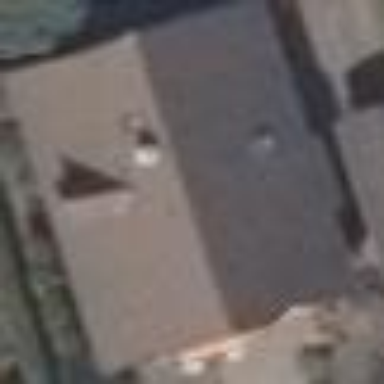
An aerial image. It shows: Gabled roofed house.